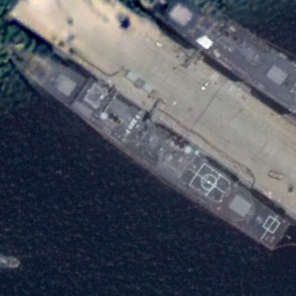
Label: cruiser